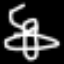
Label: airplane